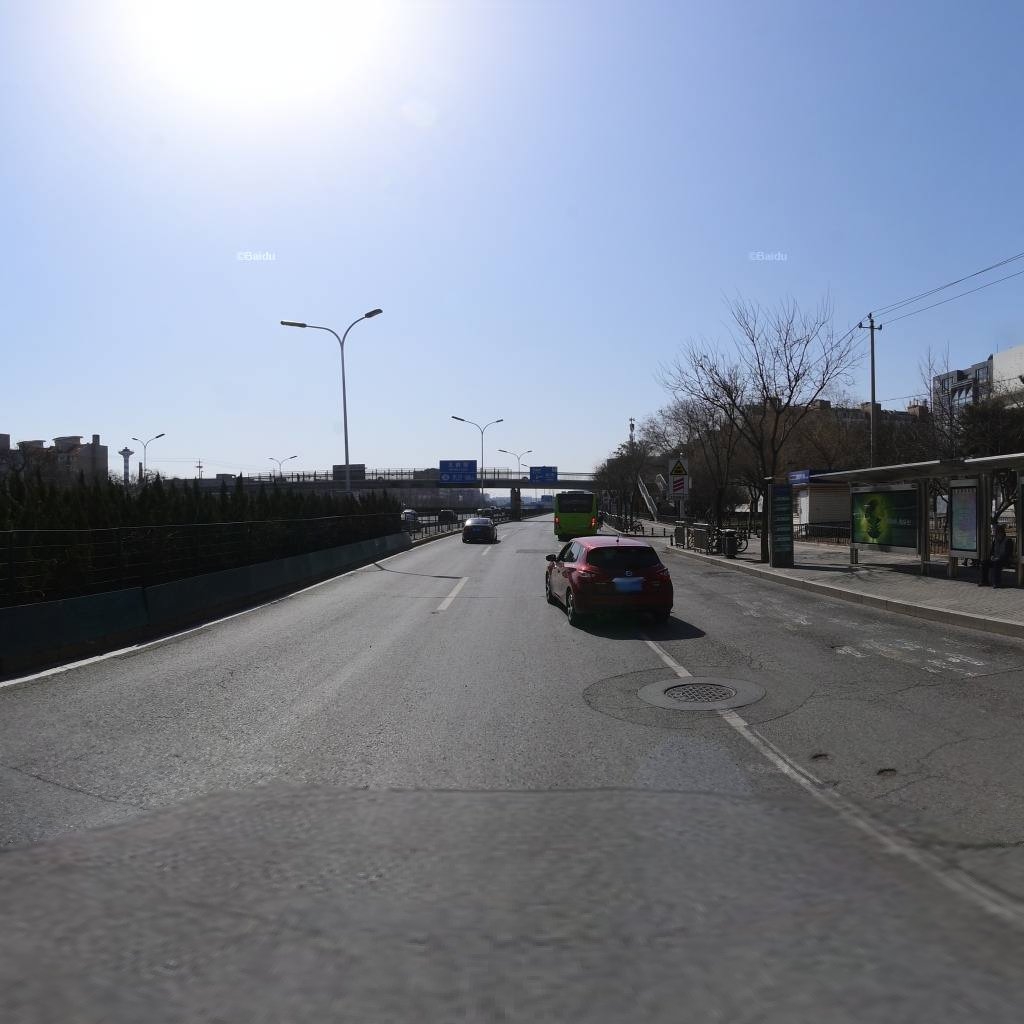
Region: Haidian
Road damage annotations: transverse crack, manhole cover, pothole, pothole, alligator crack